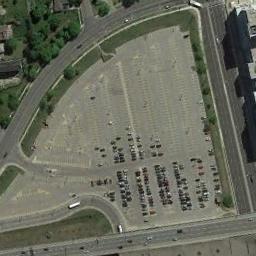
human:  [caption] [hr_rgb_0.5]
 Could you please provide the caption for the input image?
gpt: The parking lot is full of cars next to some trees .

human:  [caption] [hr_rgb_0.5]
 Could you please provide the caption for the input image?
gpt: There are five rows of cars in the parking lot .

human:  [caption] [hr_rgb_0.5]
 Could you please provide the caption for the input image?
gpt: Many cars of different styles and colors are on the parking lot .

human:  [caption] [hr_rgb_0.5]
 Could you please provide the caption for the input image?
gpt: The parking lot has some cars arranged neatly in lines but lots of parking spaces are still empty .

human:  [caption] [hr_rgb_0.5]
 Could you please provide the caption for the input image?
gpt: There are green lawns around the parking lot with some cars .